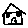
Label: house